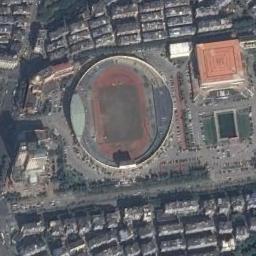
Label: stadium